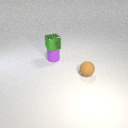
small purple rubber cylinder below small green metal cube